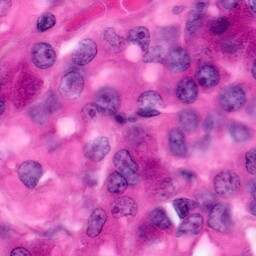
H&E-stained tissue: Pancreatic